Aerial crown-view tile of a tropical tree (Barro Colorado Island, Panama), acquired 20250616:
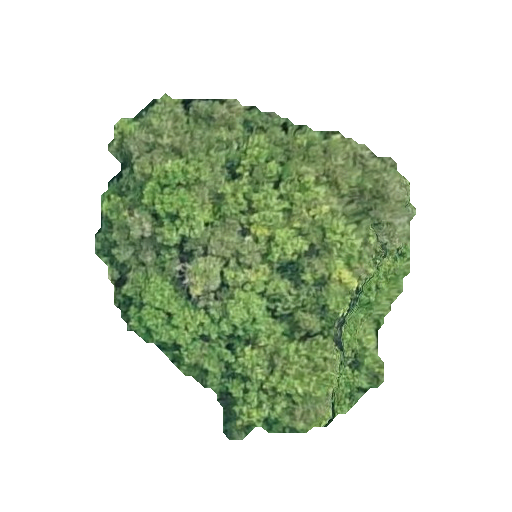
Species: Prioria copaifera
GBIF accepted scientific name: Prioria copaifera
Crown area: 114.478 m²